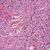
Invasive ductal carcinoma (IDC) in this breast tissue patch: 1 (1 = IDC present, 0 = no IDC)